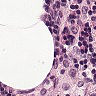
Metastatic tissue present: no